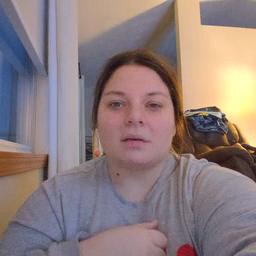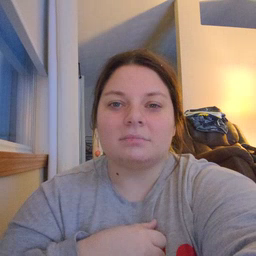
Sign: animal